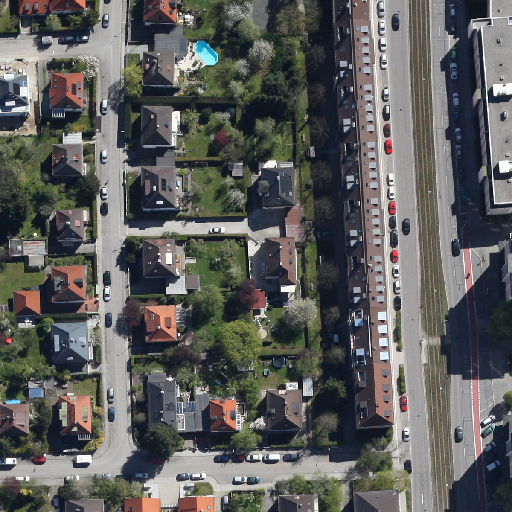
Referring expression: car driving on the road